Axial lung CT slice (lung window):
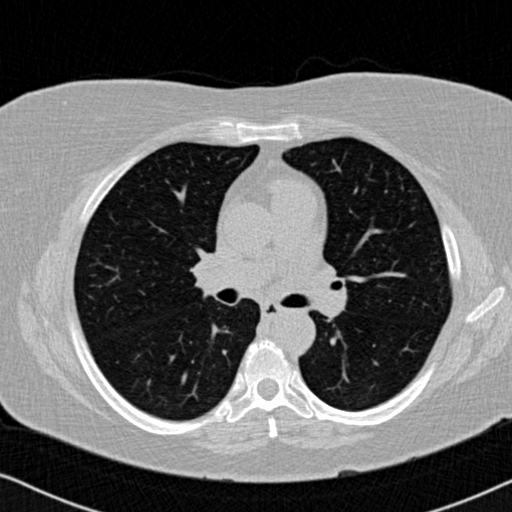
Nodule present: no